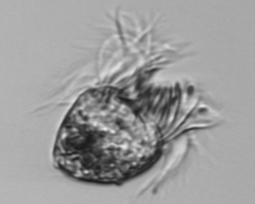
Label: Pelagostrobilidium